Interaction volume radius: 10 \u00c5
Interaction volume height: 10 \u00c5
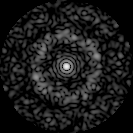
Disorder parameter: 0.7552